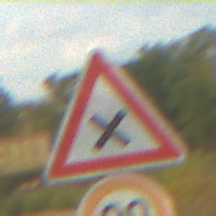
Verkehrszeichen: KreuzungOderEinmuendung
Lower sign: Geschwindigkeit80
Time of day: SunriseSunset
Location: Outdoor (Suburban)
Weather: PartlyCloudy
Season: NotSpecified
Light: Natural